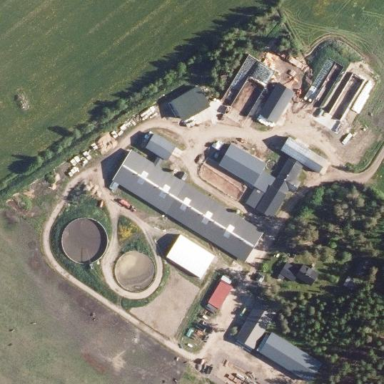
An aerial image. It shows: Farmyard area.